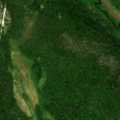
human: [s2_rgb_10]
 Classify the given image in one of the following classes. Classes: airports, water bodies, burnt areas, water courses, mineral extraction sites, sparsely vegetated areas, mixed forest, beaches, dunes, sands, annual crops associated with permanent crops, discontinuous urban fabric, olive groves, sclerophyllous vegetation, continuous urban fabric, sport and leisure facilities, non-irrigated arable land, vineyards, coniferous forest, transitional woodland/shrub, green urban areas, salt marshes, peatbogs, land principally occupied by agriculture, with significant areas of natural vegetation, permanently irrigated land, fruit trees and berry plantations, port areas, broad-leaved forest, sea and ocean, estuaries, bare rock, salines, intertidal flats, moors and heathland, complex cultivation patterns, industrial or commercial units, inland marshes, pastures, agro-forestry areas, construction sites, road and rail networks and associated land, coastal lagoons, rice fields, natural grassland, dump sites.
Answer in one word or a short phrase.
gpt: coniferous forest, mixed forest